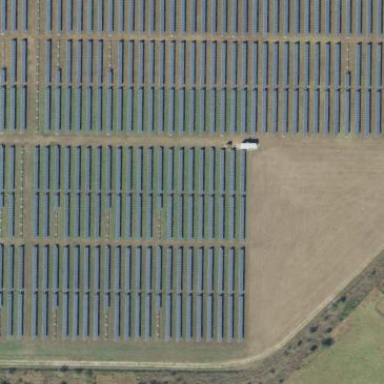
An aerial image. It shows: Solar power generator with photovoltaic panels.